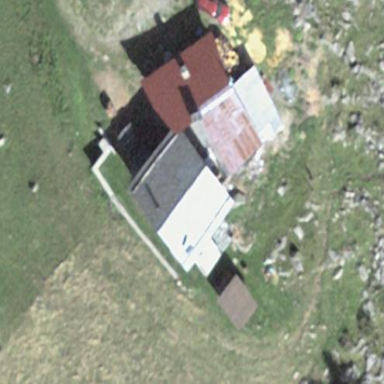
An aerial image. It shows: Simple and straightforward house.